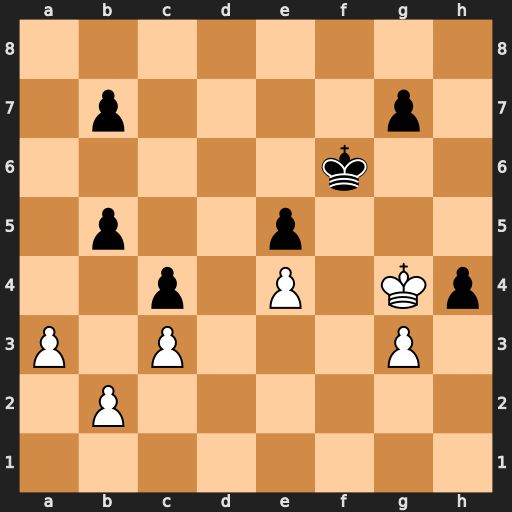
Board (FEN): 8/1p4p1/5k2/1p2p3/2p1P1Kp/P1P3P1/1P6/8
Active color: w
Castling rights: -
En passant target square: -
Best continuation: gxh4 Kg6 h5+ Kh6 Kf5 Kxh5 Kxe5